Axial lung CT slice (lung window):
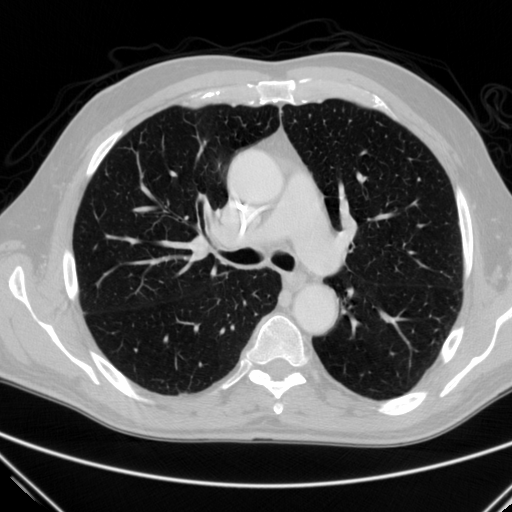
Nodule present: no